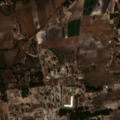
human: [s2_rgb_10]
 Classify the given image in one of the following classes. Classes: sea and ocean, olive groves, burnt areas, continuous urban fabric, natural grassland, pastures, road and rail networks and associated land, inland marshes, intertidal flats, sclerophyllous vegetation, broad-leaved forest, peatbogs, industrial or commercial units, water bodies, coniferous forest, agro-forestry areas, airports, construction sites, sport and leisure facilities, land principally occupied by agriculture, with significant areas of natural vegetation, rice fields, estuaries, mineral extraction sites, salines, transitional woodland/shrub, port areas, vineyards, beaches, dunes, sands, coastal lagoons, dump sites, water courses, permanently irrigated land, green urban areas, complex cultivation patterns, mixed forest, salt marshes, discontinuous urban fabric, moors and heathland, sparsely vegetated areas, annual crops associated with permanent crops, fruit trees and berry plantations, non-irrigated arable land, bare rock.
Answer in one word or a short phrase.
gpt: permanently irrigated land, complex cultivation patterns, coniferous forest, mixed forest